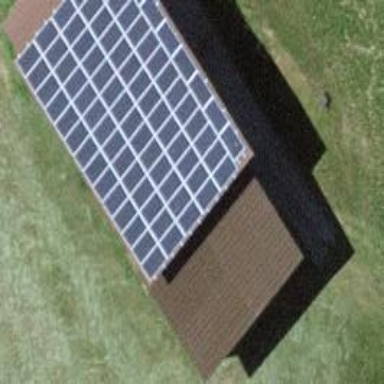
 consisting of solar photovoltaic panels."